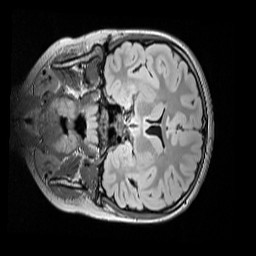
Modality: FLAIR
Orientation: coronal
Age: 11
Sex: female
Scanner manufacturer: siemens
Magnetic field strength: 3 T
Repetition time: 5 s
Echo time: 0.388 s